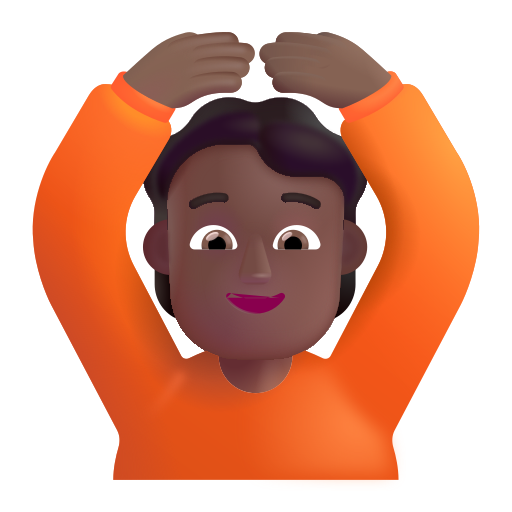
person gesturing ok color  dark